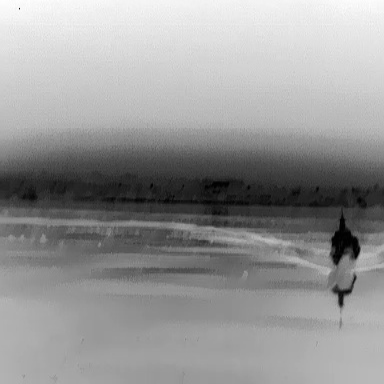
There is a warship in the infrared image.